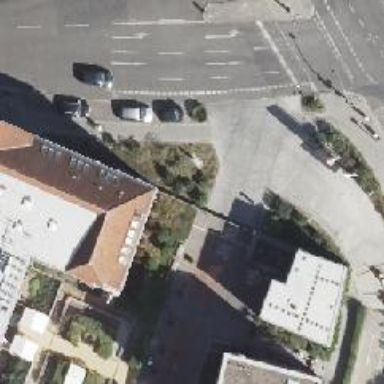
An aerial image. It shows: Building with ridge on the roof.